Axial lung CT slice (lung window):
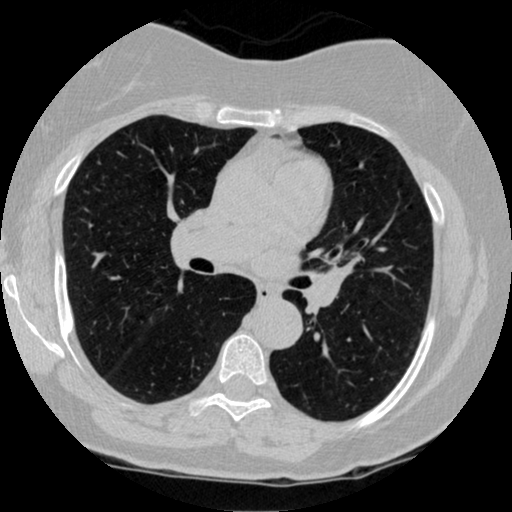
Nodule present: no